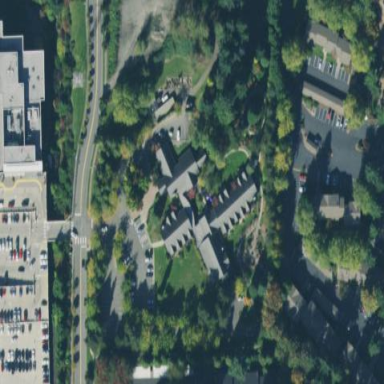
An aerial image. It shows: Healthcare building designated as hospice.